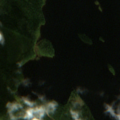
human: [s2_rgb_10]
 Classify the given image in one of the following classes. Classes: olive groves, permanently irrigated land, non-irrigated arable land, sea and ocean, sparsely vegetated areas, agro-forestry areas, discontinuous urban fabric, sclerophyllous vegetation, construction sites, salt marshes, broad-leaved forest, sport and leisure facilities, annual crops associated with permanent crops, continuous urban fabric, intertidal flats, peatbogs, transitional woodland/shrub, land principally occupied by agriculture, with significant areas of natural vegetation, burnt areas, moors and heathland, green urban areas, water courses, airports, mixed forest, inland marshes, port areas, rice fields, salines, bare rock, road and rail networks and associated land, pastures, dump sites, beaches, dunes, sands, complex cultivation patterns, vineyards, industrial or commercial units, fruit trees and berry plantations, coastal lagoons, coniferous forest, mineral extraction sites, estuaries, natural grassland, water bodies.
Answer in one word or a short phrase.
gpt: coniferous forest, water bodies